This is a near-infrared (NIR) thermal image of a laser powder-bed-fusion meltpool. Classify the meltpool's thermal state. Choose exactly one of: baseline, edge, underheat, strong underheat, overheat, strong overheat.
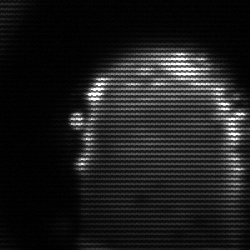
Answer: baseline